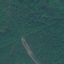
Land use / land cover: Forest